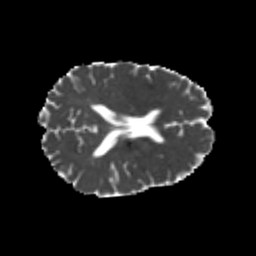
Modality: MD
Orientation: axial
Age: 24
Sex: male
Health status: healthy
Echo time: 0.074 s